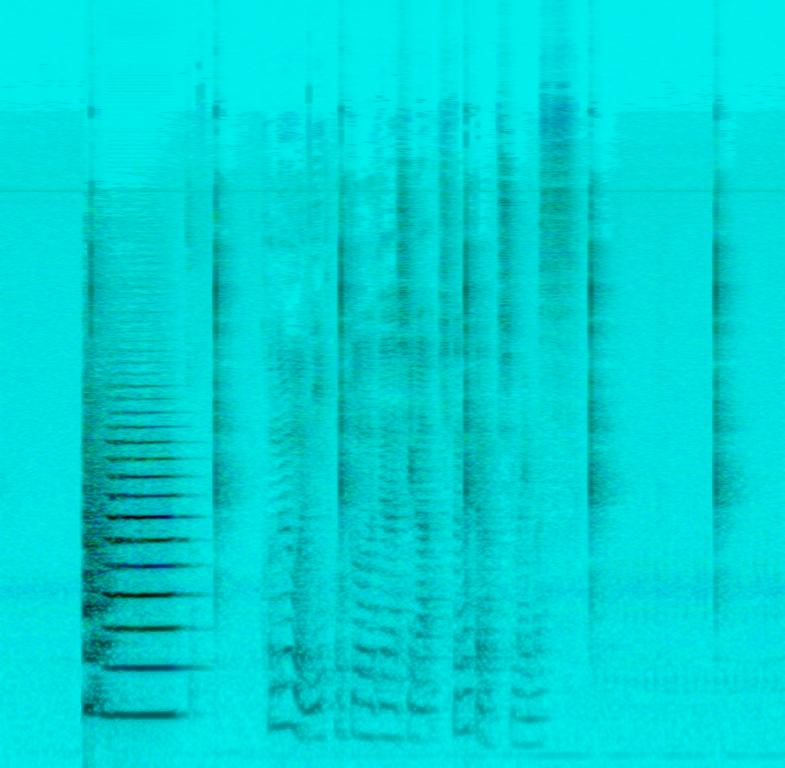
This is the recording of a trombone lesson. The male instructor is playing a note on the trombone and then speaking in an instructive manner in the Japanese language. The click of the metronome can be heard in the background. This recording can be sampled for use in beat-making.